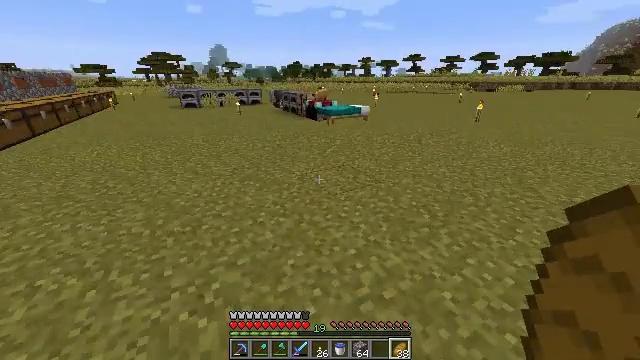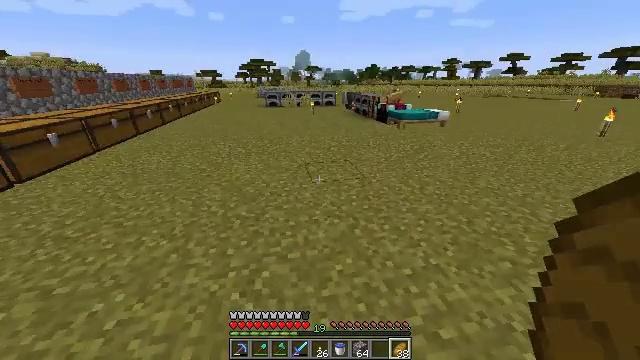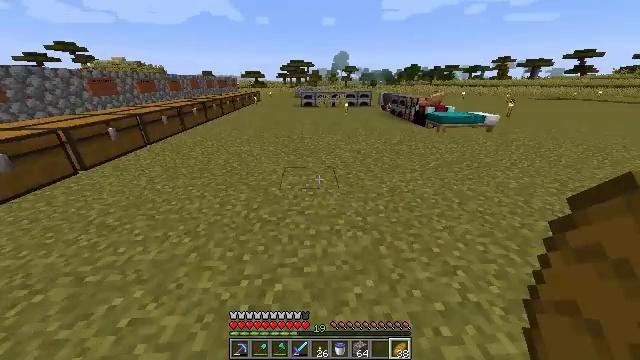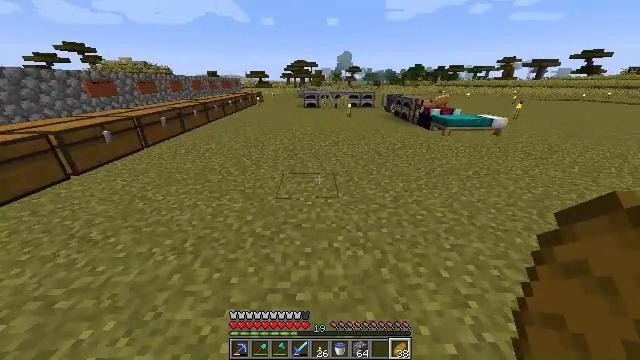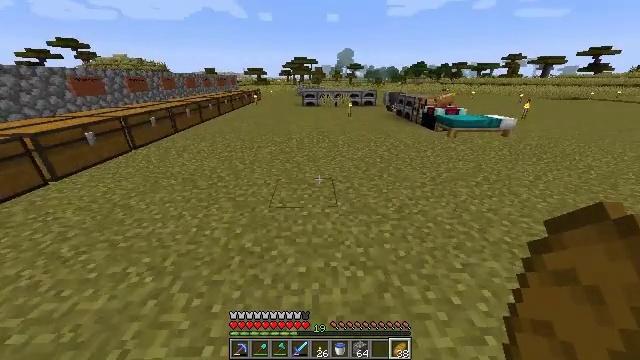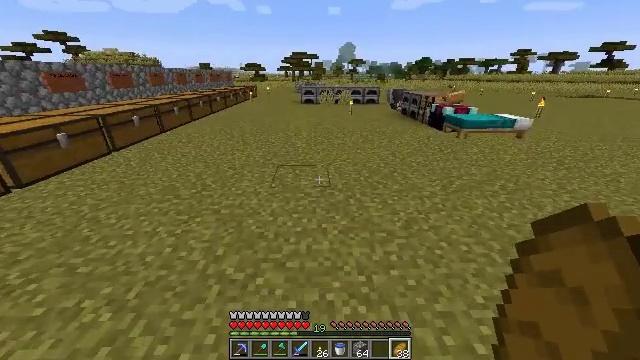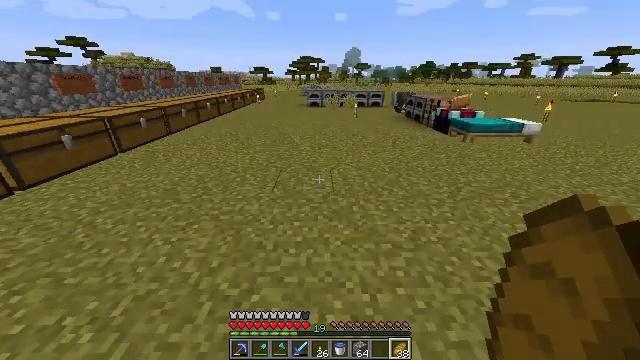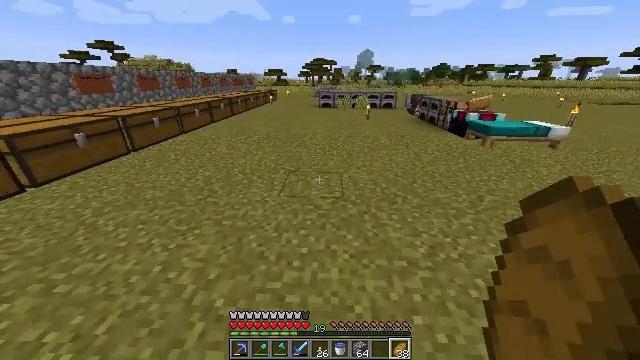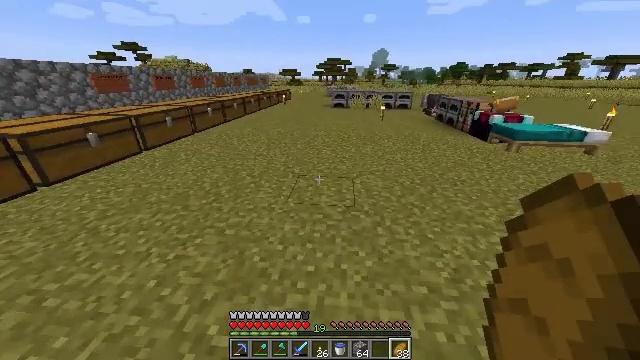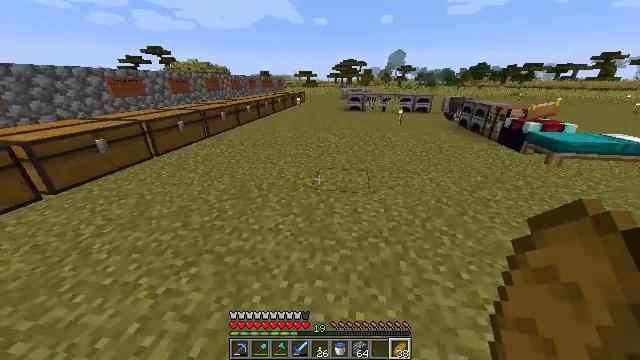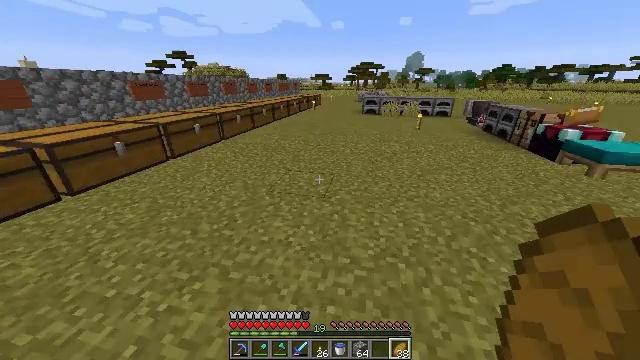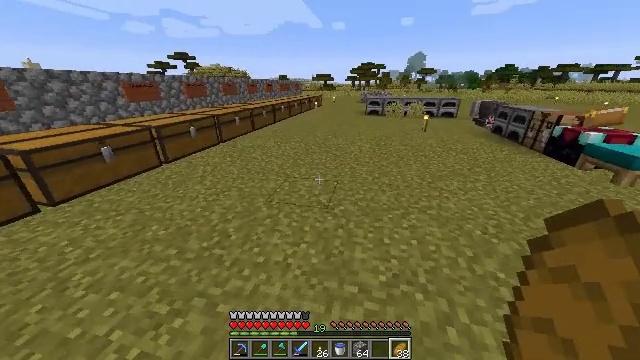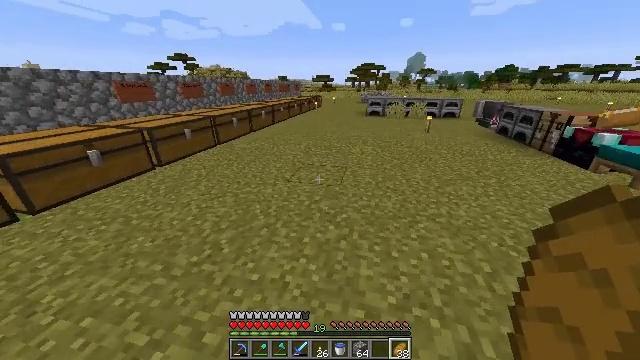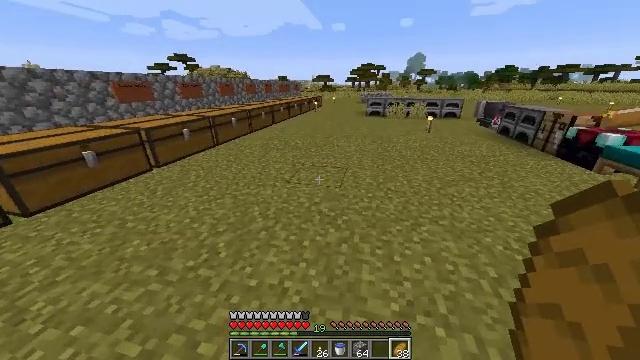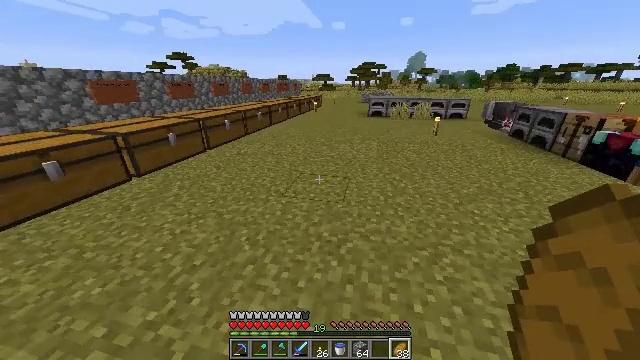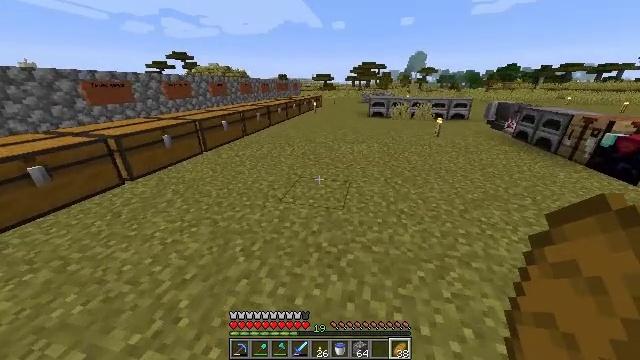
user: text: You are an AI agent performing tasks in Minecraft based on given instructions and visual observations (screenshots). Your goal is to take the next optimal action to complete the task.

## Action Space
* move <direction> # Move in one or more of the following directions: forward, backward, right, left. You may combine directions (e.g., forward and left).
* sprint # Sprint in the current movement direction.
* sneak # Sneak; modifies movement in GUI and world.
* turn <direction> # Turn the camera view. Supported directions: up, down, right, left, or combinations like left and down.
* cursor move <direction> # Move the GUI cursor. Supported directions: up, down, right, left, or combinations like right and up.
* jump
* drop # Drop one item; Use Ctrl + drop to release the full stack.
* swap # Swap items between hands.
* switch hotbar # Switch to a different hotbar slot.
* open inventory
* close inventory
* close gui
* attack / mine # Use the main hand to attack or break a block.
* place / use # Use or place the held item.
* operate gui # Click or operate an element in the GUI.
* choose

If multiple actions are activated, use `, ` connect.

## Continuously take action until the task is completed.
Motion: motion action
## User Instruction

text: Harvest wheat from the field.
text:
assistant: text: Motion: move forward, sprint, turn left
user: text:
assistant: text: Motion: move forward, sprint, turn left
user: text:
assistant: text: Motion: move forward, sprint
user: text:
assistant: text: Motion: move forward, sprint
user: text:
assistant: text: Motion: move forward, sprint
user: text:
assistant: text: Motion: move forward, sprint, turn left
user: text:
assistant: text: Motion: move forward, sprint, turn left
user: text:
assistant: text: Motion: move forward, sprint, turn left
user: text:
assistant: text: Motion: move forward, sprint, turn left
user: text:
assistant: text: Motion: move forward, sprint, turn left
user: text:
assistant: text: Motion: move forward, sprint
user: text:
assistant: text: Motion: move forward, sprint
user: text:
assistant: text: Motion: move forward, sprint
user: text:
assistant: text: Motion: move forward, sprint
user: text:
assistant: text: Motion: move forward, sprint
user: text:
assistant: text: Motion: move forward, sprint
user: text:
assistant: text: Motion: move forward, sprint
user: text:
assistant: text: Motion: move forward, sprint
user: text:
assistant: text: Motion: move forward, sprint
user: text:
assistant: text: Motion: move forward, sprint, turn left and up
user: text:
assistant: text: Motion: move forward, sprint, turn left
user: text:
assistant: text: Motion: move forward, sprint, turn left
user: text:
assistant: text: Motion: move forward, sprint
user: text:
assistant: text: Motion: move forward, sprint
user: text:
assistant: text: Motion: move forward, sprint
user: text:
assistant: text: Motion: move forward and move right, sprint
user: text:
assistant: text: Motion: move forward and move right, sprint
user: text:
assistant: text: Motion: move forward and move right, sprint
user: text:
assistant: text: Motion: move forward and move right, sprint, turn left
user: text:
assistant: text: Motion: move forward and move right, sprint, turn left